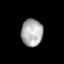
Tissue: prostate
Cell type: T cells
Senescence score: 0.3319
Nuclear area (px): 570
Mean DAPI intensity: 174.053